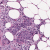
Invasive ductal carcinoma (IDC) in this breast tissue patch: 1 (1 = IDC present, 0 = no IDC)